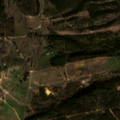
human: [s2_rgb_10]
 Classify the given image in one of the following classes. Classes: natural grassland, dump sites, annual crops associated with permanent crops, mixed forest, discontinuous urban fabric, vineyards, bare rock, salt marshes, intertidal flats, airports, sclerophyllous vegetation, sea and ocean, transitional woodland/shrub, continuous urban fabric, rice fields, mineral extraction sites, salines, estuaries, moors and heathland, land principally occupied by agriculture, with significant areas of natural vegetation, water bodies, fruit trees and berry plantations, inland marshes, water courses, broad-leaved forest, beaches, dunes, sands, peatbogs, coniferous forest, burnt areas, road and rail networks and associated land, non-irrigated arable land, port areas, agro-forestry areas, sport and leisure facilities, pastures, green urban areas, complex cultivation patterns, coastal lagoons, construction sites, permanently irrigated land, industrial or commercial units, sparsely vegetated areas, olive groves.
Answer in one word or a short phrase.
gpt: olive groves, broad-leaved forest, transitional woodland/shrub